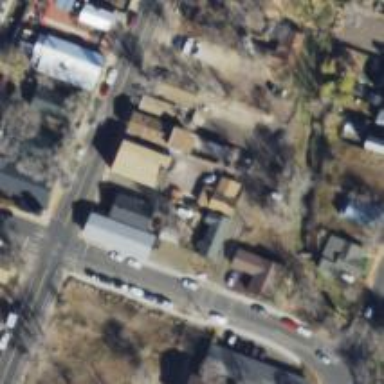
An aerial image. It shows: Alleyway designated as service road.